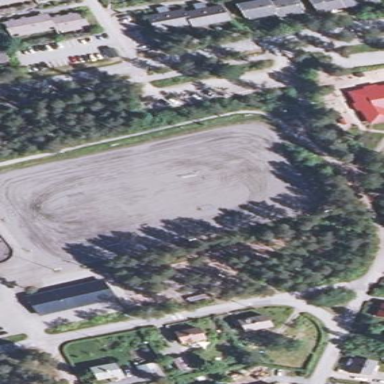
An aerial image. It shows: Dirt soccer pitch.